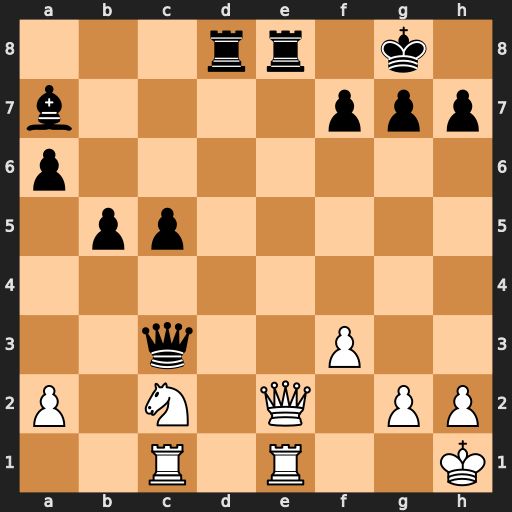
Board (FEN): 3rr1k1/b4ppp/p7/1pp5/8/2q2P2/P1N1Q1PP/2R1R2K
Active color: w
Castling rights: -
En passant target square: -
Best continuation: Qxe8+ Rxe8 Rxe8#